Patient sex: F
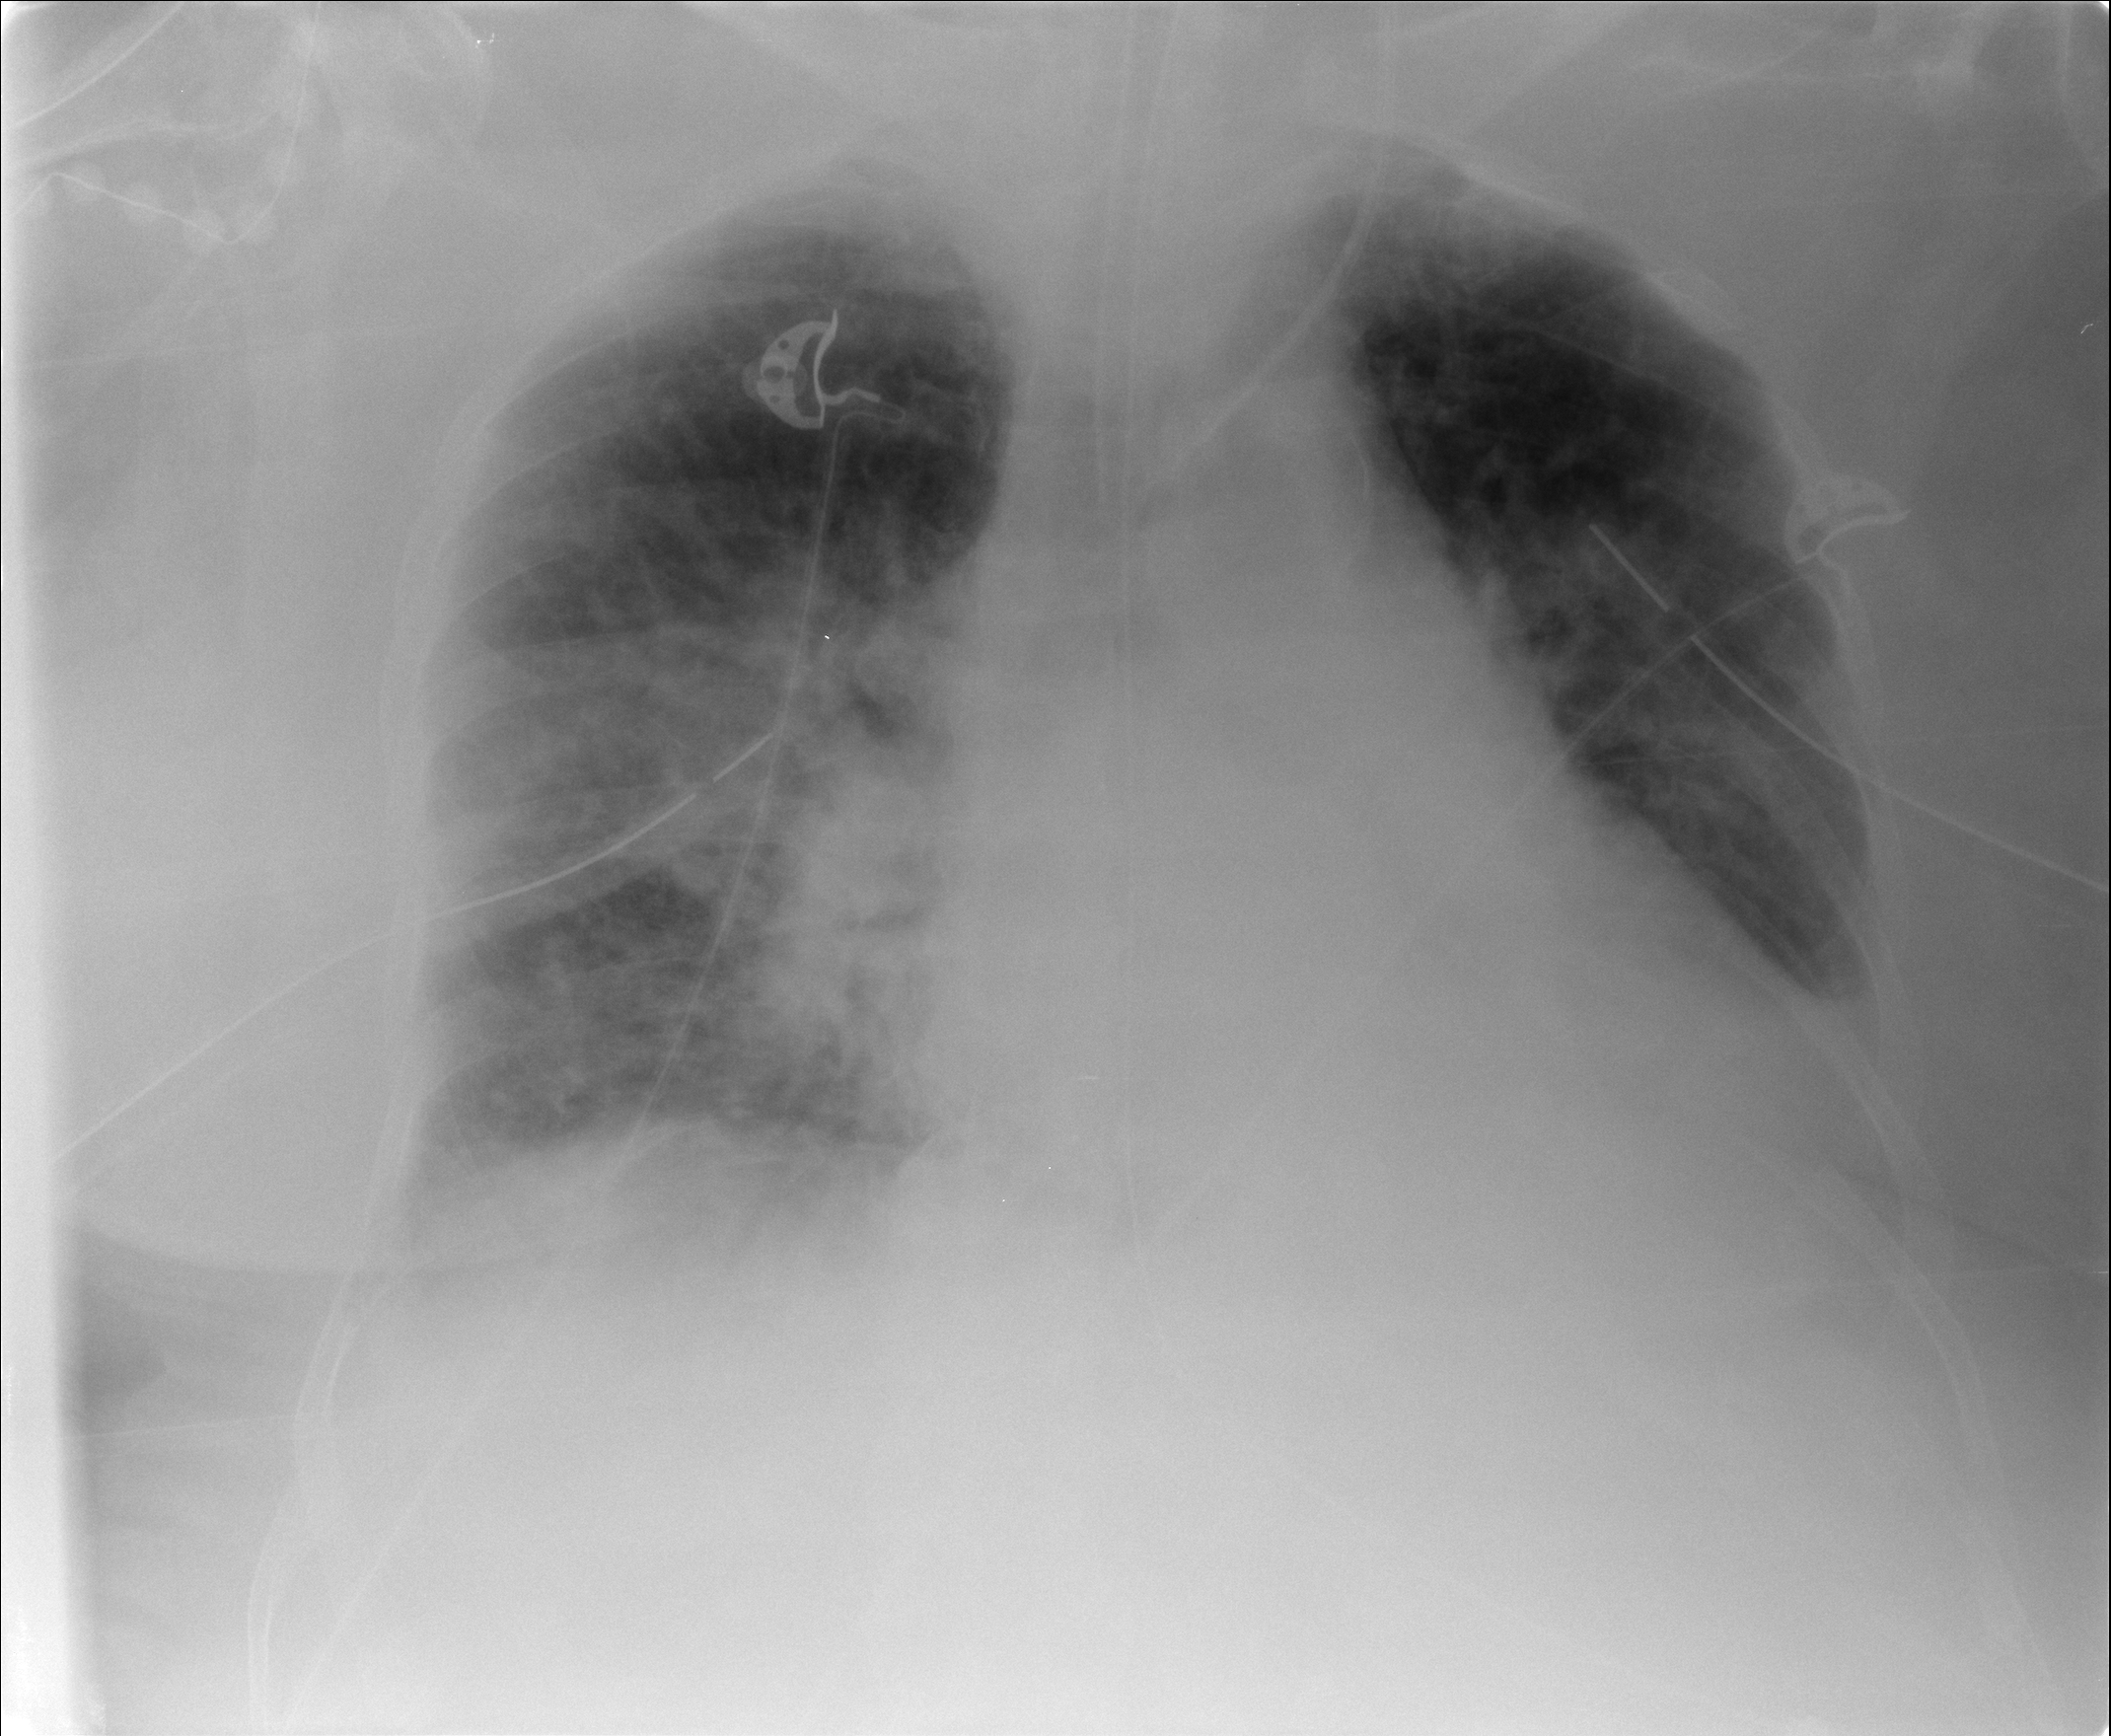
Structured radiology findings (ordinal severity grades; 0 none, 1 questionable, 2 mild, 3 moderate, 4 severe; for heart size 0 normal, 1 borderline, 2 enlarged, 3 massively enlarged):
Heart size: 2
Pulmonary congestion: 3
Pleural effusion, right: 2
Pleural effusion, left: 2
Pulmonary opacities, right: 3
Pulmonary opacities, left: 3
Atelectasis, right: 2
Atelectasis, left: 2